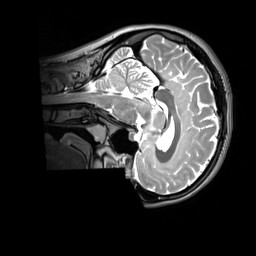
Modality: T2w
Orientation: sagittal
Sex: female
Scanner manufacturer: siemens
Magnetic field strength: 3 T
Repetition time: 3.2 s
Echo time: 0.409 s